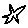
Label: star